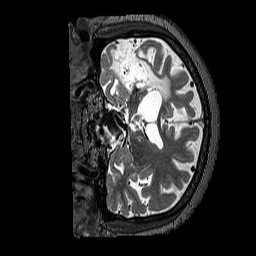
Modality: T2w
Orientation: coronal
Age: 54
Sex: male
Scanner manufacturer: siemens
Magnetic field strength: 3 T
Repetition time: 3.2 s
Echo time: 0.567 s